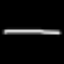
Label: line